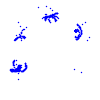
Particle: pion